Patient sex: M
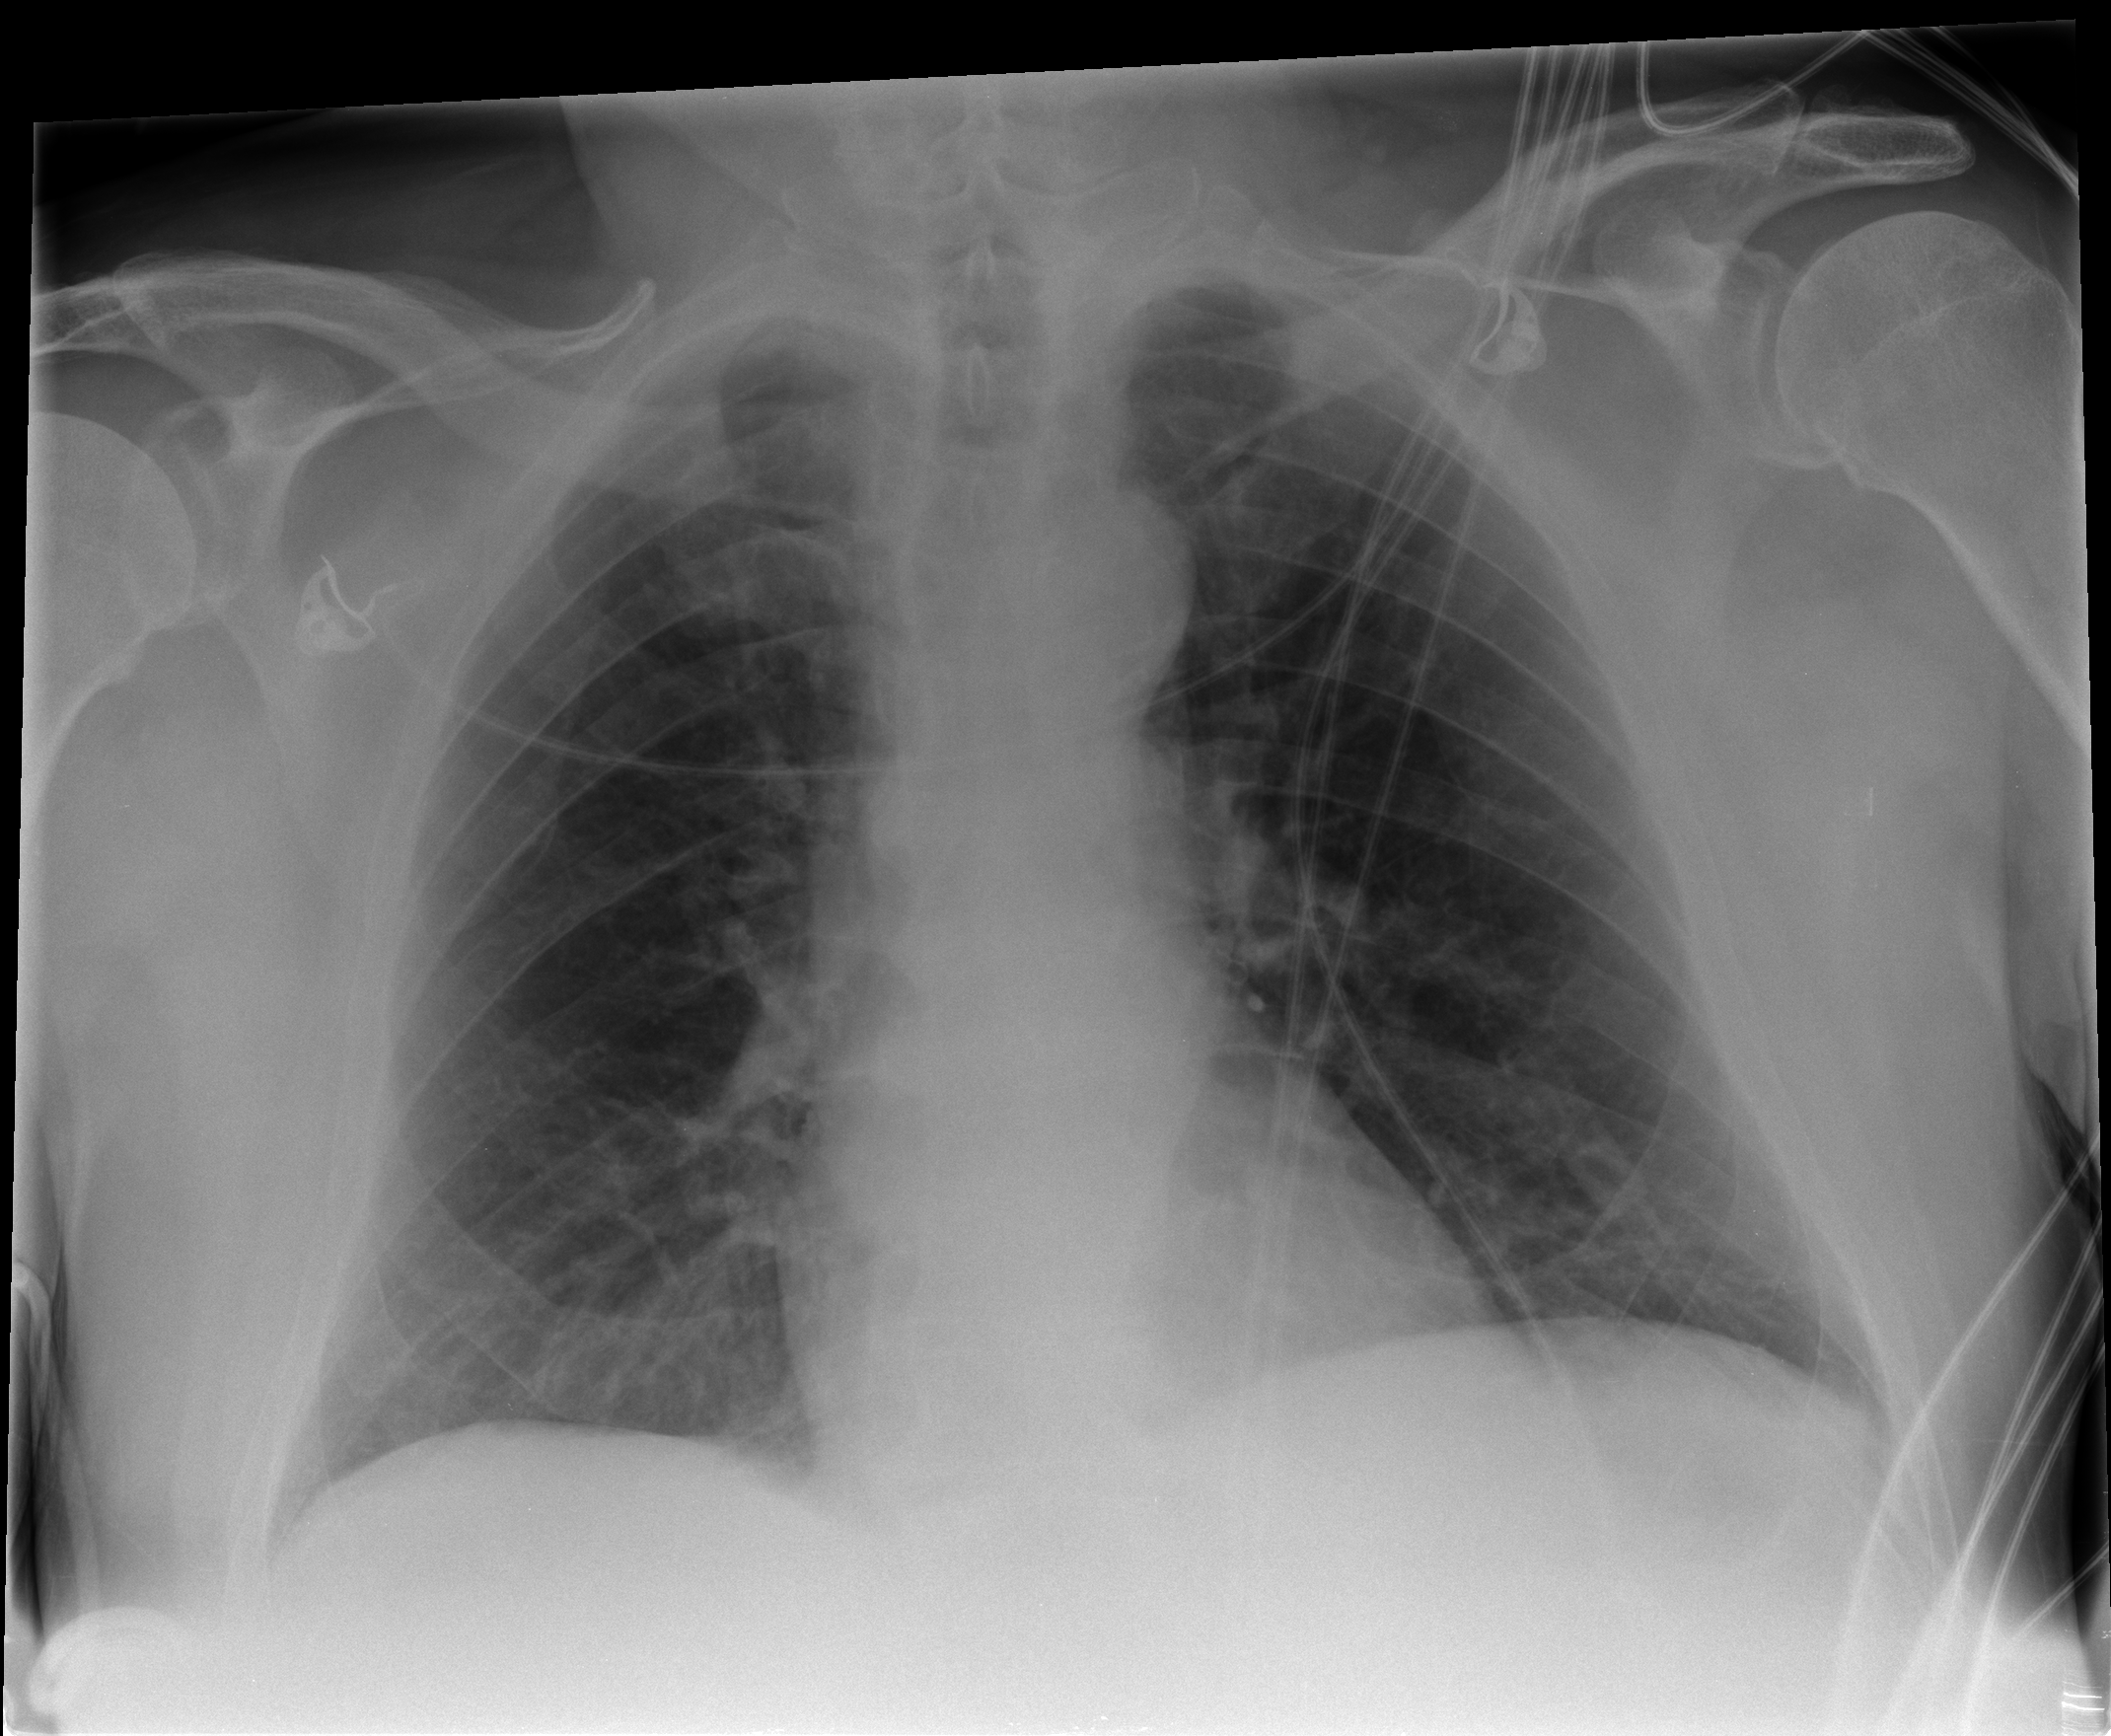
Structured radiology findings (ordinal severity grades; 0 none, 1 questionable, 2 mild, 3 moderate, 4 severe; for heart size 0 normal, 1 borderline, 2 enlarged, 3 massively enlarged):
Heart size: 0
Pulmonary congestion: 2
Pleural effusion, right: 0
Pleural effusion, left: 0
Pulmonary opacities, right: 0
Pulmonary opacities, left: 0
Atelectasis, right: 0
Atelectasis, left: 2